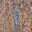
Label: 1